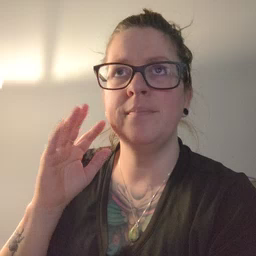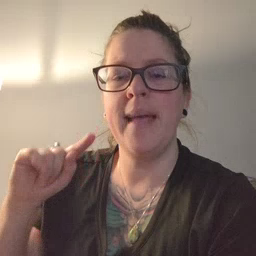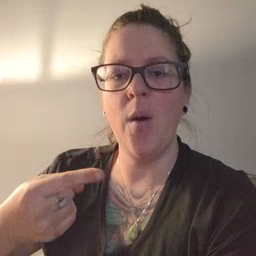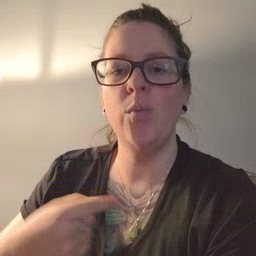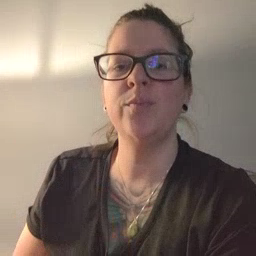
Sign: owie